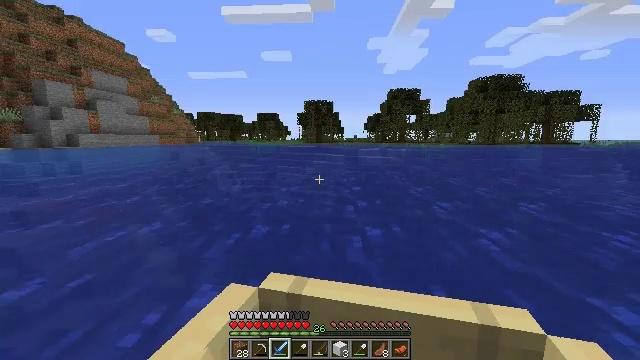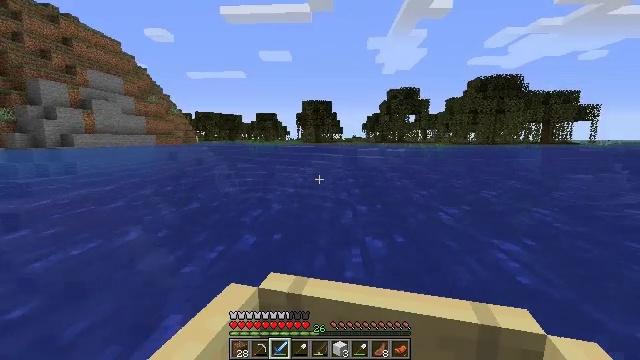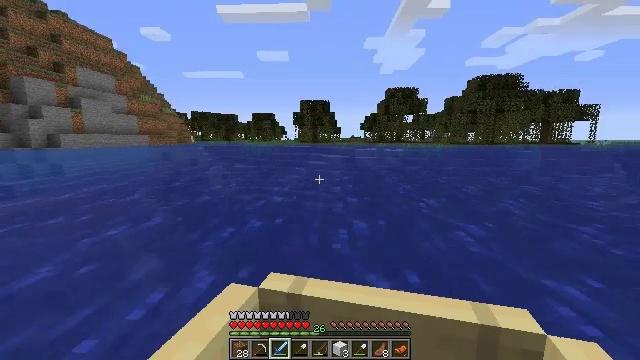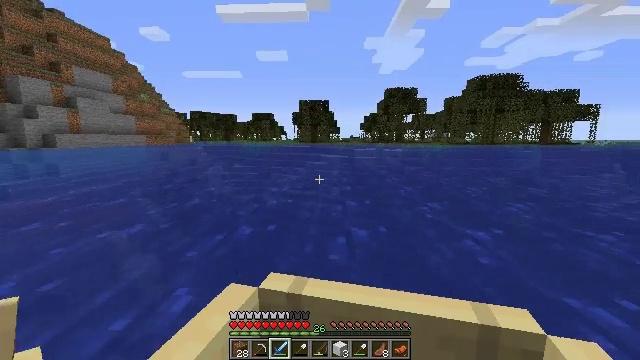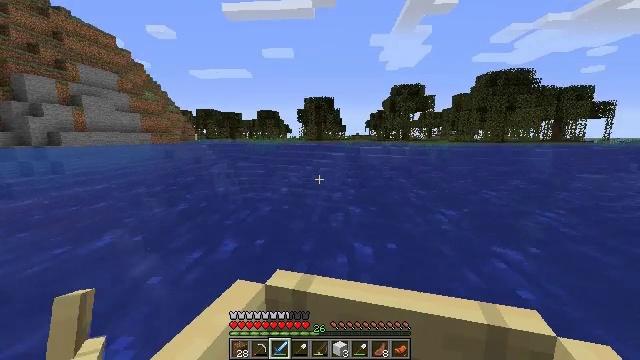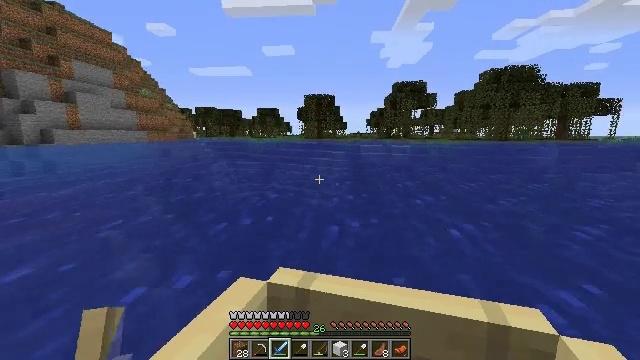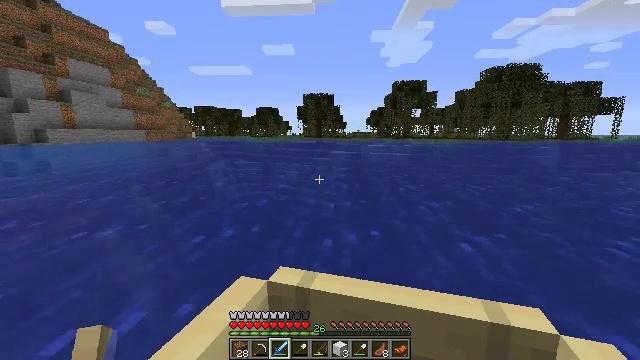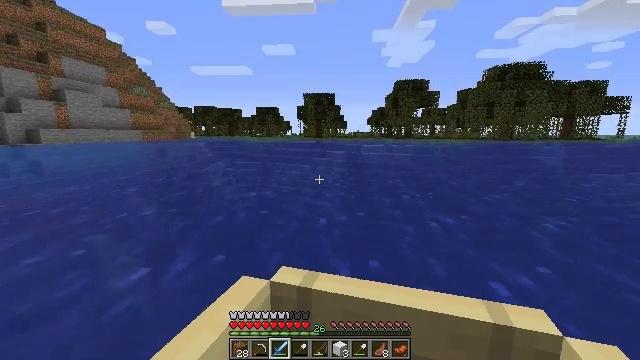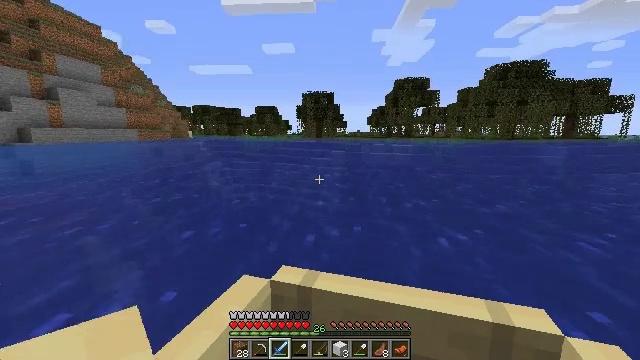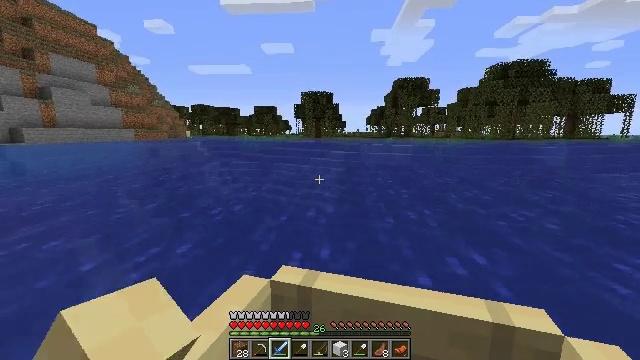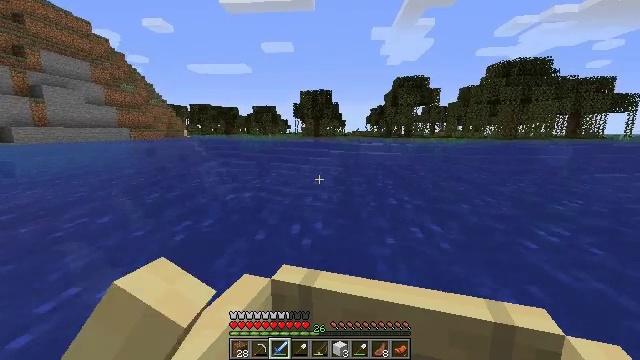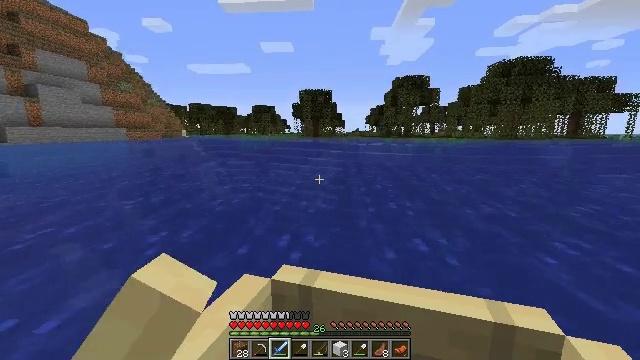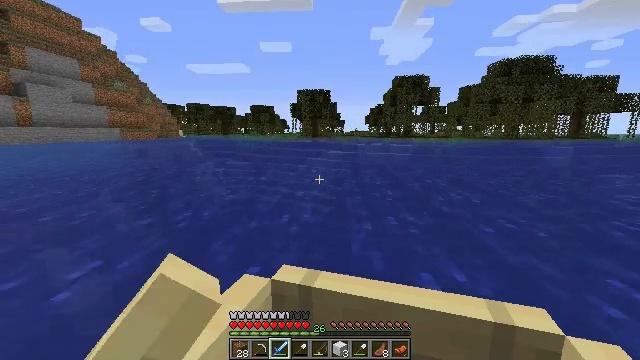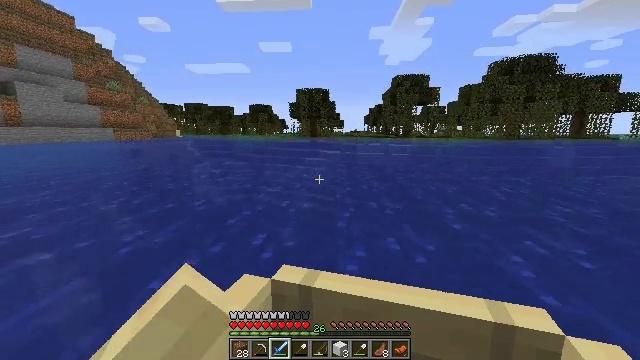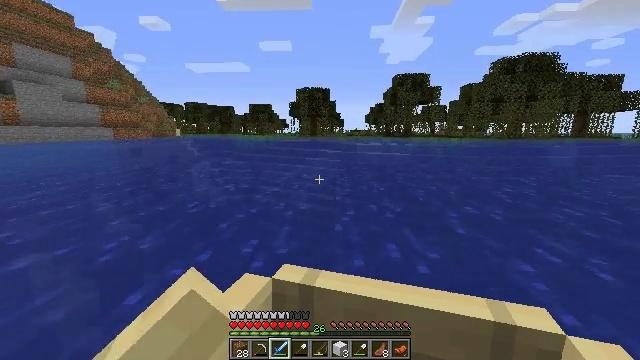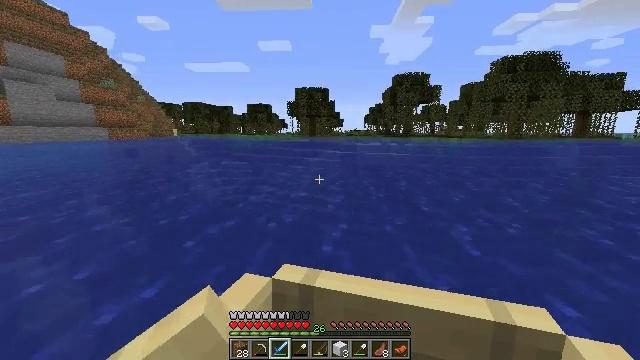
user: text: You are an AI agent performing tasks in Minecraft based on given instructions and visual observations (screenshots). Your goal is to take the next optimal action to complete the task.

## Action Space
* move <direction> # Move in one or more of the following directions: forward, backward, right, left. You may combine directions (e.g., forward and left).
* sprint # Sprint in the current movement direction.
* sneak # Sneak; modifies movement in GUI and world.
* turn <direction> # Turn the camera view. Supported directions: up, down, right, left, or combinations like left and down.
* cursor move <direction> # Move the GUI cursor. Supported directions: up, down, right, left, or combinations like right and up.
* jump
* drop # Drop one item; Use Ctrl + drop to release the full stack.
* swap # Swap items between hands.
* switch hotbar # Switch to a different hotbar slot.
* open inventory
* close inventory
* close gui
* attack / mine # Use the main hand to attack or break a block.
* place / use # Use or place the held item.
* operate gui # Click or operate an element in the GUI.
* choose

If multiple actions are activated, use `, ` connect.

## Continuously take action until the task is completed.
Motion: motion action
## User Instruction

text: Drop a lily pad.
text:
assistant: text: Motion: move forward
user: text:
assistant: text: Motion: move forward
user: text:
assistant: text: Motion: move forward
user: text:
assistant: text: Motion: move forward, turn left
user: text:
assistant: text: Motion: move forward
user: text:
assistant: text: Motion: move forward
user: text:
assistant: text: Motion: move forward
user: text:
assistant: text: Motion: move forward
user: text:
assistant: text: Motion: move forward
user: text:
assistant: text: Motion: move forward
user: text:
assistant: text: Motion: move forward
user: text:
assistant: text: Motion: move forward
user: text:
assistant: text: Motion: move forward
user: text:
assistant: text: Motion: move forward
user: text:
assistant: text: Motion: move forward
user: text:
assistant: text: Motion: move forward
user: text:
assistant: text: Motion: move forward
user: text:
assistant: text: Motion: move forward
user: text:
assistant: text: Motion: move forward
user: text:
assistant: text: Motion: move forward
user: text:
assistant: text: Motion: move forward
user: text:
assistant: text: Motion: move forward
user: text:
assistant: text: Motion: move forward
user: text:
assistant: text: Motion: move forward
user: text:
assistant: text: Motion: move forward
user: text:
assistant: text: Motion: move forward
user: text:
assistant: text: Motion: move forward
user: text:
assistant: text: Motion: move forward
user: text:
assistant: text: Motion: move forward
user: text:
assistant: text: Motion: move forward